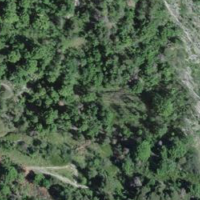
EUNIS habitat code: 43
Species observed at this site:
Buteo buteo